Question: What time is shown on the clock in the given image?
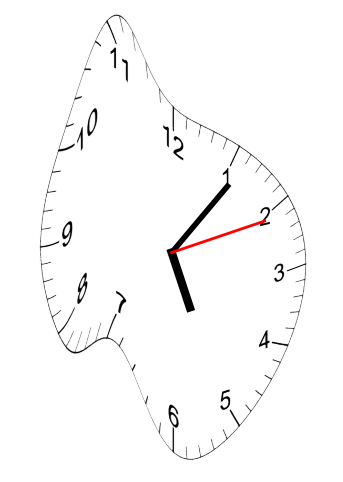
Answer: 05:06:11